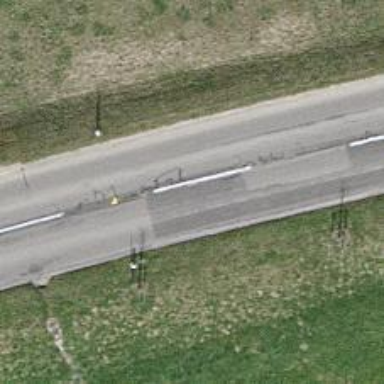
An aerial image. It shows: Tertiary road with lane markings.